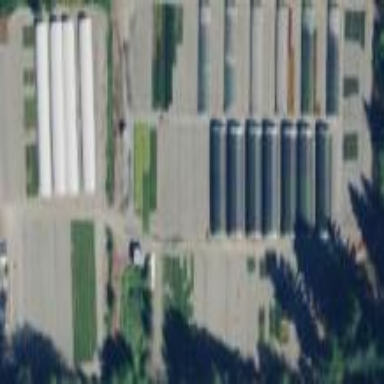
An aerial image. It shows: Greenhouse used for horticulture.